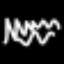
Label: squiggle